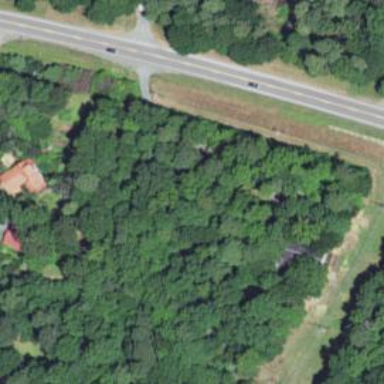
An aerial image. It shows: Driveway leading to service road.